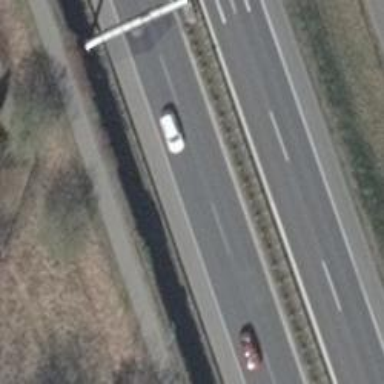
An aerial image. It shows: Trunk highway.